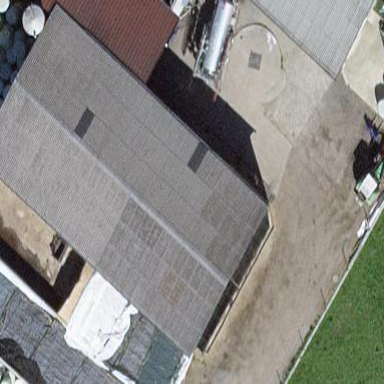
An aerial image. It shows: Farm auxiliary building.